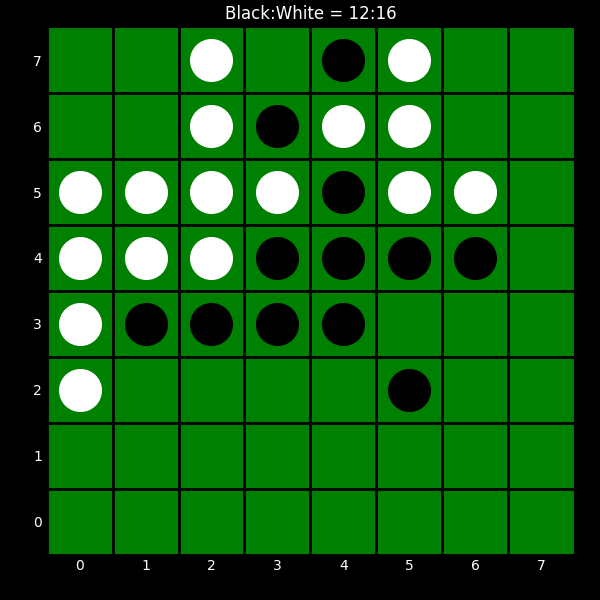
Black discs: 12
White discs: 16